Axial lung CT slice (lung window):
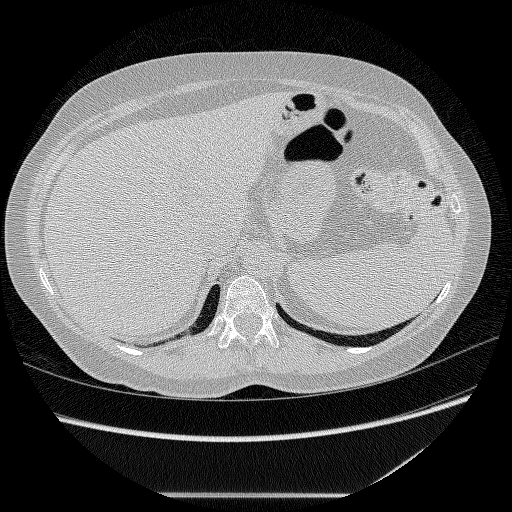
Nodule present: no